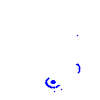
Particle: kaon